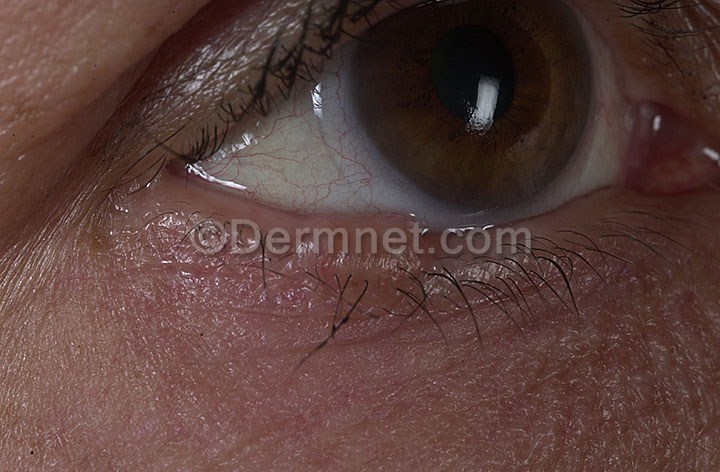
Disease: Melanoma Skin Cancer Nevi and Moles